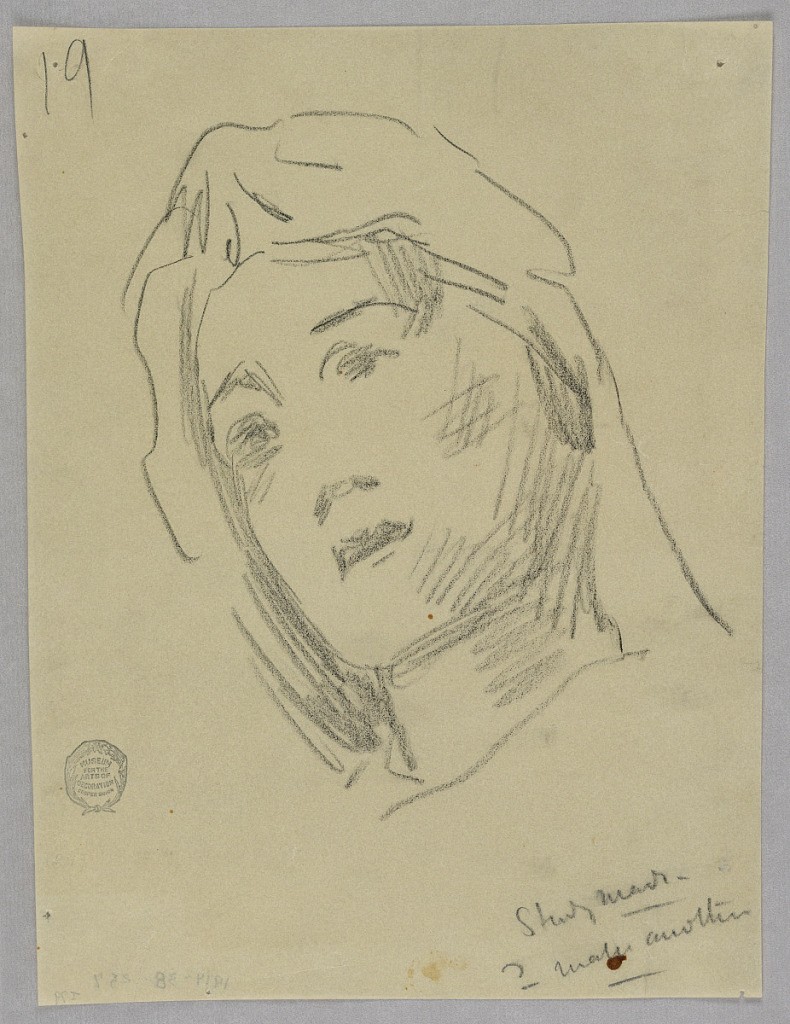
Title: Sketch of a Woman's Head
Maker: Francis Augustus Lathrop, American, 1849–1909
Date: ca. 1895
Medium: Black crayon on tracing paper
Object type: Drawing
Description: Head of a woman looking up and slightly to the left.